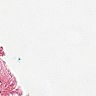
Metastatic tissue present: no